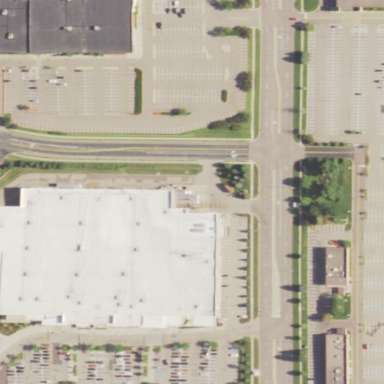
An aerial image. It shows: Retail building housing department store.